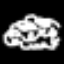
Label: squiggle